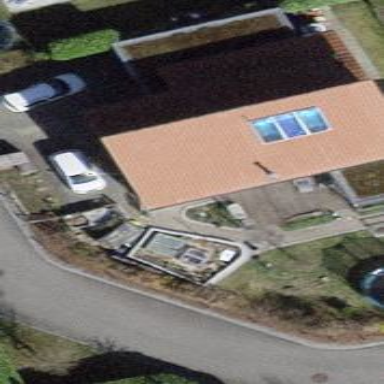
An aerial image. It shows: Simple house.